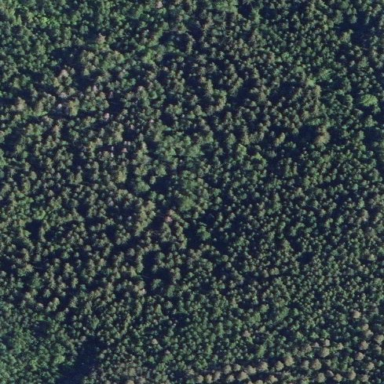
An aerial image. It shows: Nature reserve within forest area.